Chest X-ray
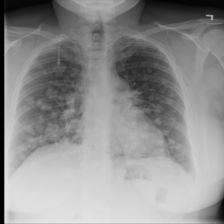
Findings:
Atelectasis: negative
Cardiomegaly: negative
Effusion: negative
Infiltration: negative
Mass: negative
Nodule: positive
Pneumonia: negative
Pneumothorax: negative
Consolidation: negative
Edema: negative
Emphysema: negative
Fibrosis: negative
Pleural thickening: negative
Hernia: negative